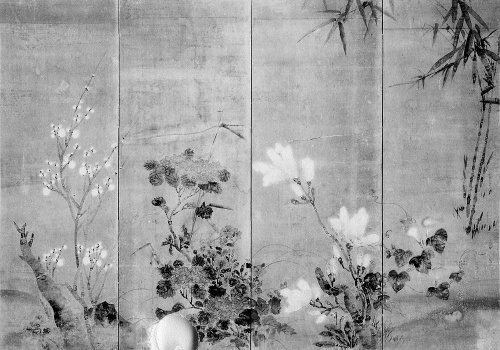
Date: 18th century
Object type: Screen
Classification: Paintings
Medium: Four-panel folding screen; ink and color on paper
Culture: Japan
Period: Edo period (1615–1868)
Dimensions: 49 13/16 × 71 7/8 in. (126.5 × 182.6 cm)
Department: Asian Art
Credit line: Bequest of Hope Skillman Schary, 1981
Accession year: 1982
Repository: Metropolitan Museum of Art, New York, NY
Tags: Flowers|Bamboo